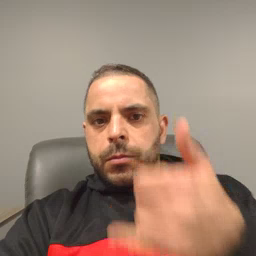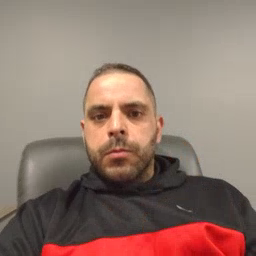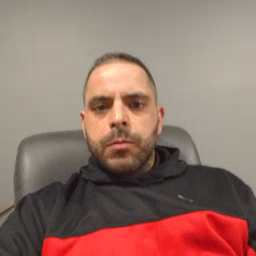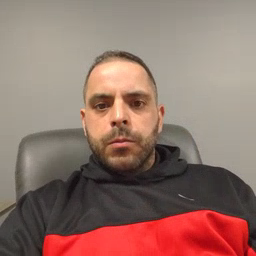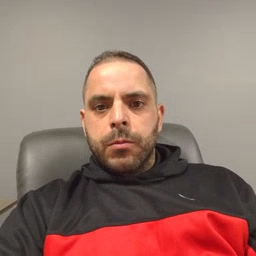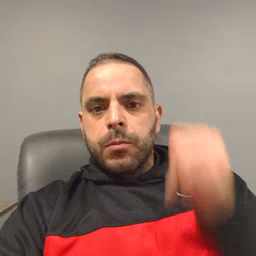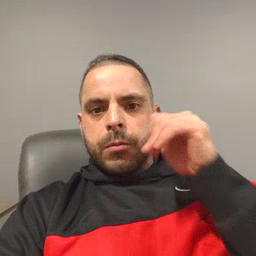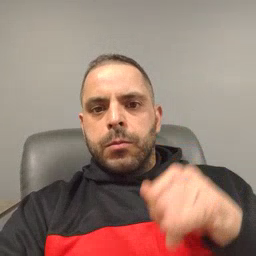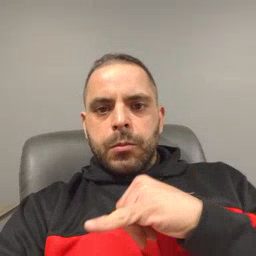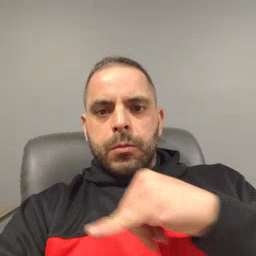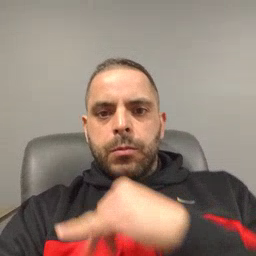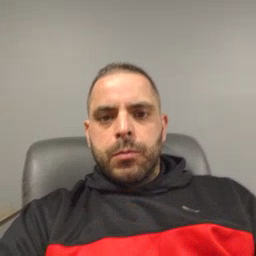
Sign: backyard